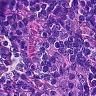
Metastatic tissue present: no